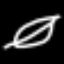
Label: leaf